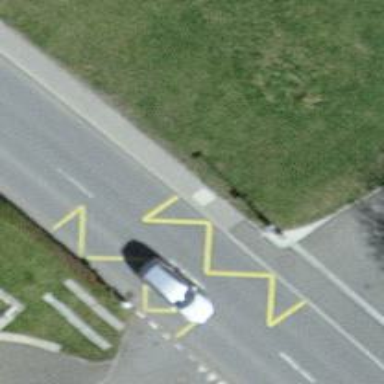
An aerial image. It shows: Bus stop with platform for public transport.